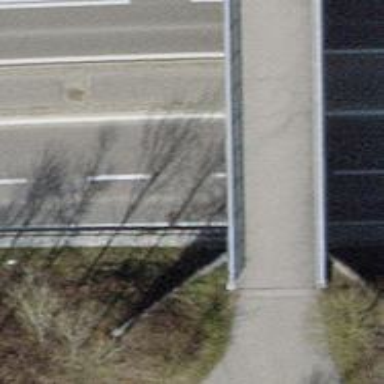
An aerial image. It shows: Asphalt motorway link.